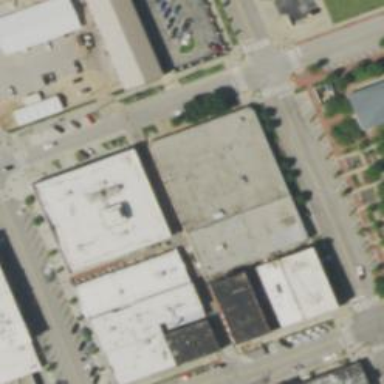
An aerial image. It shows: Commercial building.